Question: I have some questions about the structure of ZF modules and models.
(I'm talking about ZF 2, because I gave up of ZF 1.11)
To make my question simple to understand, look at the following example:
(I create this just to learn ZF2)

It's a "movie manager application".
In this application I have 3 kind of users:
'''
- visitors: peolple who olny can see the movies in the database.
- members: same as visitors plus insert, update and delete movies.
- administrator: same as members plus insert, update and delete users and other informations as genre, artist, ...
'''
members can't insert nothing more than a new movie, i. e., they can't
insert a new genre, neither a new artist.
ok... for this problem, I found this solution:
'''
- create 3 modules: visitor, member, admin;
'''
but I'm not sure if it's the best way of organize de program...
I realize that ZF expects people organize application this way:
'''
- create modules for each funcionallity;
- create roles for each kind of user;
'''
so, my questions are:
'''
1. My solution is right or wrong?
2. If my solution is right, how can I organize my application?
3. How can I organize my models, to be visible to more than one module?
- I think a should create a model "movie" somewhere if "inserts, updates, deletes, and selects"
then a module "visitor" could only use a "select" while a module "member" could use all the funcionallities. Am I right?
4. If my solution is not right, how can I organize my application?
5. How should be my modules?
'''
I really stuck with this problem.
A couldn't find answers anywhere...
If someone have a little application like this one and you don't mind to share, I'll be glad.
if I'm not clear at my questions, please ask!
Thank you for your help.
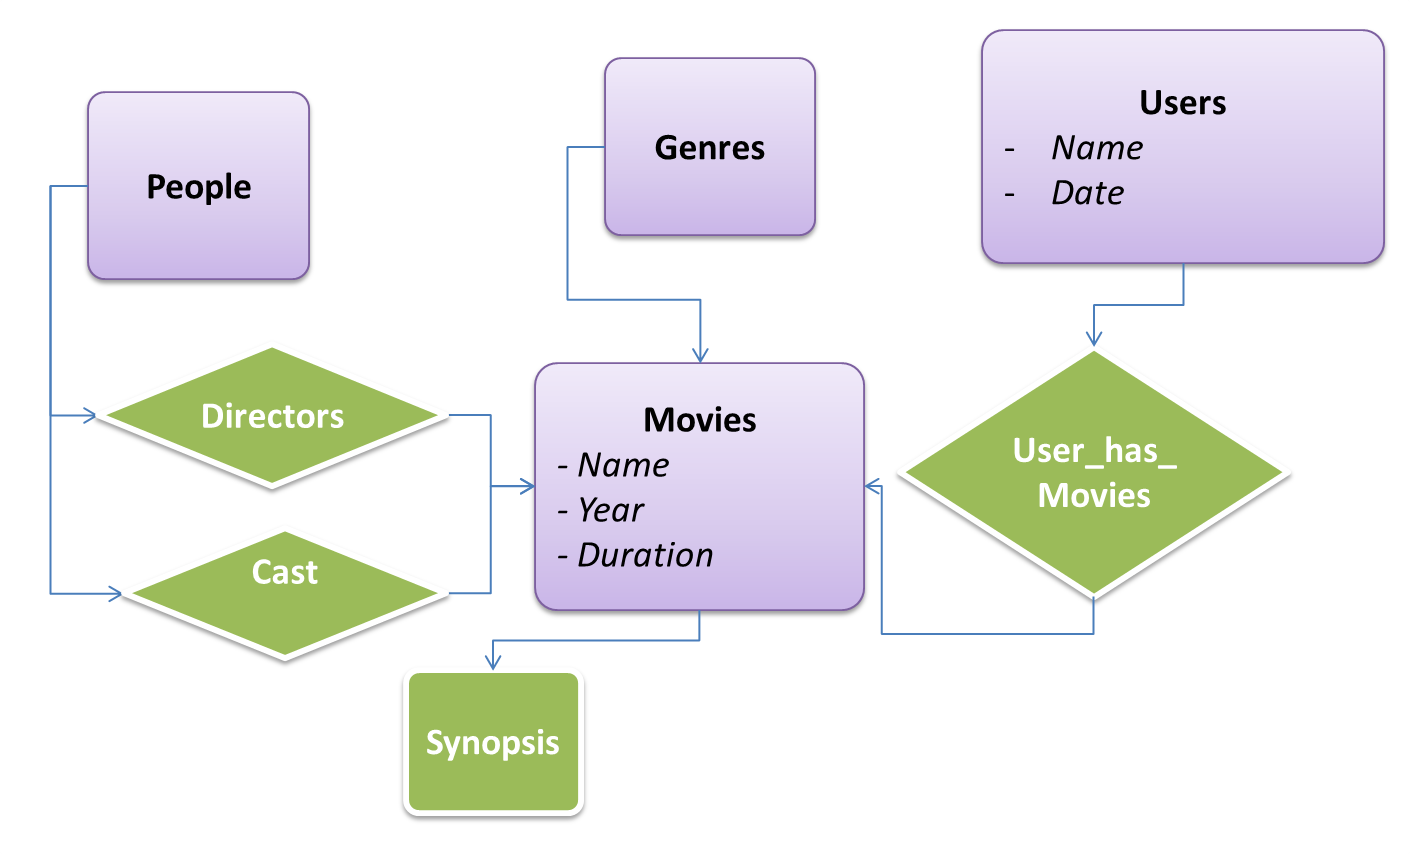
Answer: What is see here is a database model and therefore the main question for me is how to manage the data. In a MVC pattern you manage data with models. As much as I can tell here your question should not be related or limited to ZF2. Like in earlier versions you should have models to managed the database and data tables.
The modules will handle the application aspect. When you have a solid model for the data (people, genre, users, movies) you can create dozens of modules accessing the models. Hence you can have lots and lots of modules for different purposes but always the same model.
You can have a module that only handles user management, one that only manages (add/update) movies and another that only list (read) movies, etc.